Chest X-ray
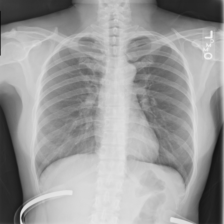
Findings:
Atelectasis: negative
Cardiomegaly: negative
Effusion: negative
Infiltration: negative
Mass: negative
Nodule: negative
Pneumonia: negative
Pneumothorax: negative
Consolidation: negative
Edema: negative
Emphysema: negative
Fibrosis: negative
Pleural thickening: negative
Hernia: negative